Field crop: maize
Growth stage: 2
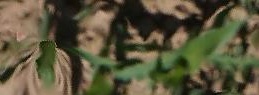
Species: maize